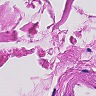
Metastatic tissue present: no